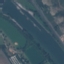
Land use / land cover: River